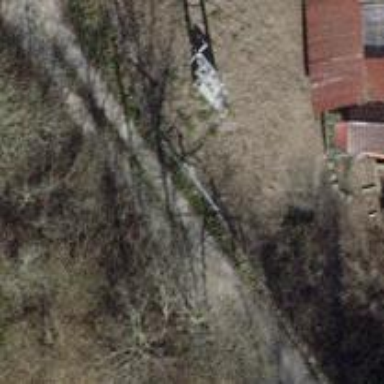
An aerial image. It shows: Distribution transformer attached to power pole.